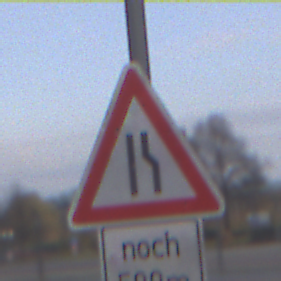
Verkehrszeichen: EinseitigVerengteFahrbahnRechts
Zusatzzeichen unten: LaengeEinerStrecke3
Umgebung: Outdoor, Urban
Tageszeit: MorningAfternoon
Wetter: PartlyCloudy
Licht: Natural
Jahreszeit: NotSpecified
Kontrast: LowContrast